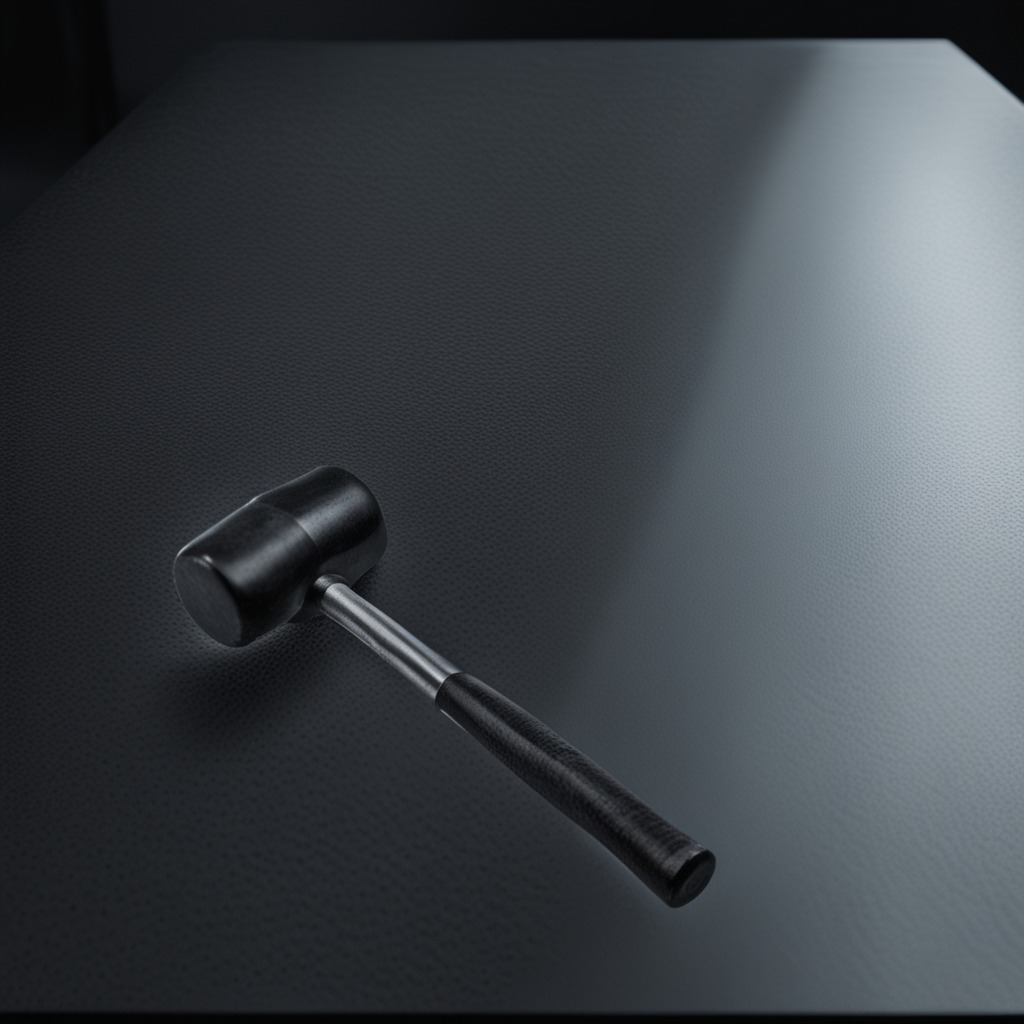
A hammer is lying on the clean granite table inside a workshop at night.